Question: I installed the editor plugin and these are the installed files:

I'm just curious as to how the compiler works and if anyone could give an overview of these files?
1. There are also two JavaScript files where I expected only one, what do they do (one must be the compiler)? is tsc the compiler and typescript the syntax parser?
2. Does tsc.exe use the Chakra engine?
3. What is the intelligence written in? What is the lib file for? (actually I can answer this one it's the documentation for the ECMAScript APIs)
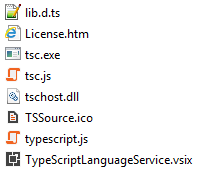
Answer: > There are also two JavaScript files where I expected only one, what do they do (one must be the compiler)? is tsc the compiler and typescript the syntax parser?
tsc.js is the command-line compiler used by tsc.exe. Both typescript.js and tsc.js are largely identical but tsc.js has the command-line options parser and batch compiler needed for the command-line compile. typescript.js is just the core compiler.
> What is the intelligence written in?
In TypeScript.
> What is the lib file for?
It is the type description of the JavaScript runtime.